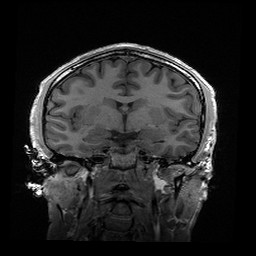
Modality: T1w
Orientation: sagittal